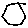
Label: hexagon